Interaction volume radius: 5 \u00c5
Interaction volume height: 20 \u00c5
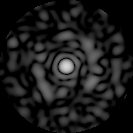
Disorder parameter: 0.7689